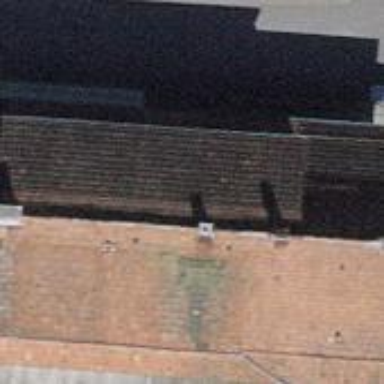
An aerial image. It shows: Building with tiled roof.